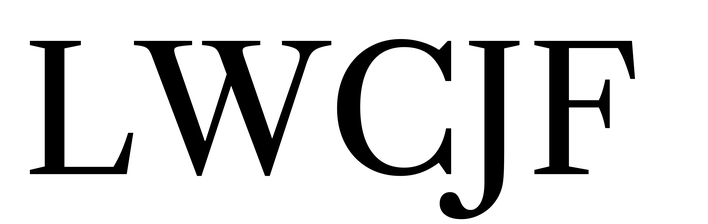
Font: LibreCaslonText_Regular